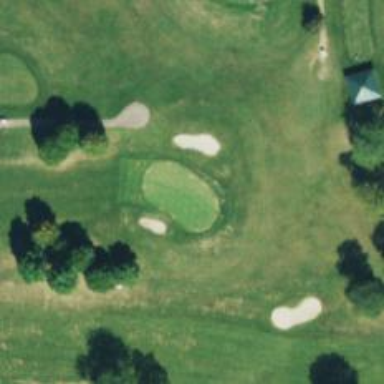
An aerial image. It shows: Golf hole.